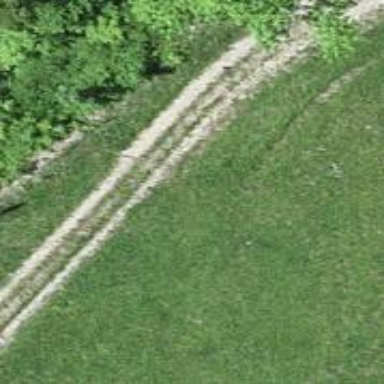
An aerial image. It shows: Track with grade3 surface. The track is very rough.